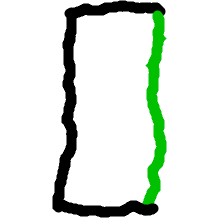
Shape: rectangle